Question: I have three tables "posts", "comments" and "friend_request"
screenshot

1: If someone comments on SESSION['id'], the notification must appear.
Existing query for "posts"
'''
SELECT * FROM posts WHERE post_user = '".$_SESSION['id']."'
post_id = postId;
post_user = postUser;
'''
comments on posts
'''
SELECT * FROM comments WHERE post_id = '$post_id' AND user_id != '".$_SESSION['id']."' AND status = '0'"
'''
I want if someone comments on my post, and I reply to the comments, I just want to show notifications on the commentator's sidebar only, even if there will more replies.
friend_request is a table where displaying either member are friends or not.
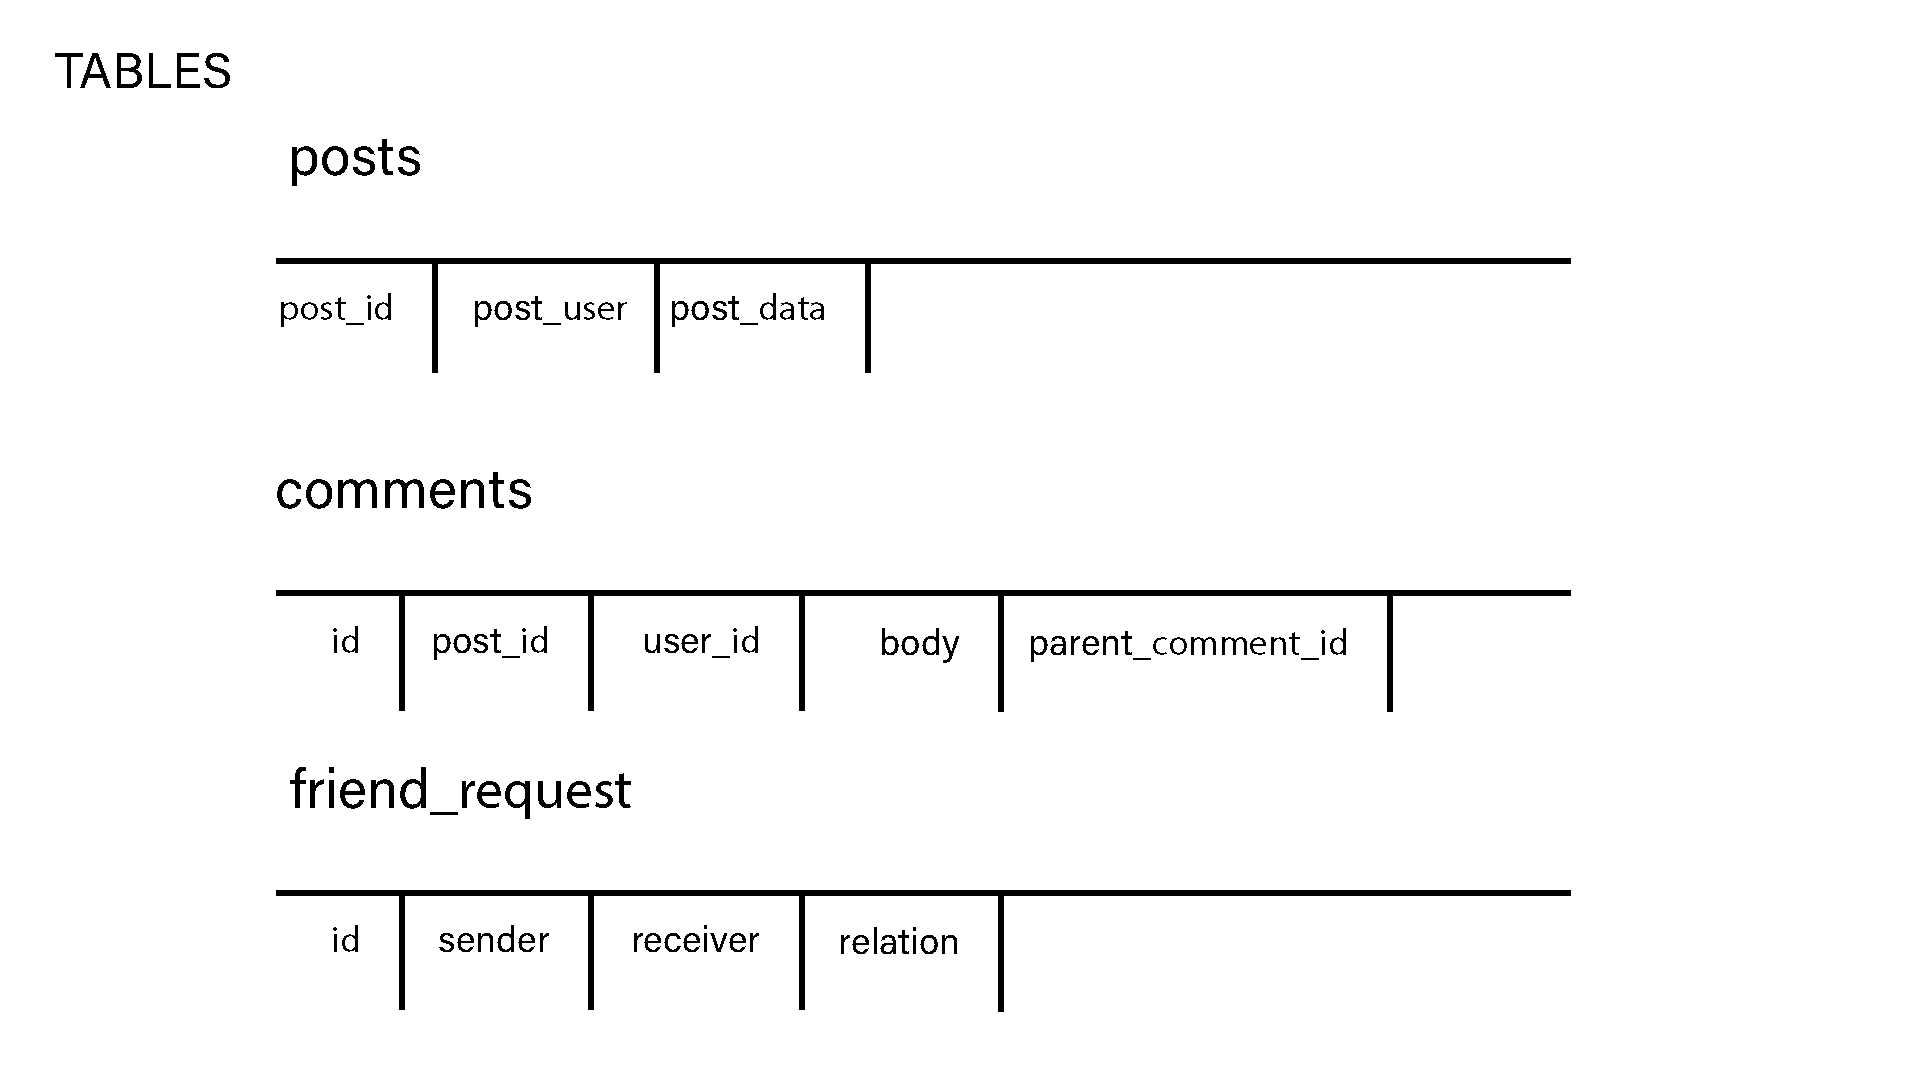
Answer: The way I would approach this is to use a client side AJAX request to a php fetch script that looks at the logged in users 'SESSION['id']' to find all comments made by post authors that are children of a comment the logged in user has made
# Frontend
You may use whatever way you want to send a request to your PHP script, I have used jQuery for simplicity.
The jQuery '$.ajax' function will be ran on the page continuously to check for notifications. This has been done by enclosing it in a 'setInterval' function.
This code is not tested so not 100% sure on the namespacing of the PHP array you will get back. Best to 'console.log' the 'data' object in the success handler here.
You will notice that there is reference to a 'readComment.php' script, this can be a simple script that sets the 'comments.status = 1' to indicate read status.
'''
setInterval(function() {
$.ajax({
url:"fetch.php",
method:"GET",
success:function(data)
{
console.log(data)
data.forEach(function(i,v) {
$( "#notifications" ).append( "<a href=readComment.php?id=" + v.id + ">unread notification</p>" );
});
}
});
}
}, 60 * 1000); // This will run every minute to check for notifications
'''
# Server
'fetch.php'
I am using a select statement here with two 'WHERE IN' clauses to retrieve all comments made by post authors that are children of a comment the logged in user has made. I am not 100% on this query either as I have not tested but this should get you started.
'''
$query = "SELECT
*
FROM
comments
WHERE
comments.user_id IN (SELECT posts.post_user FROM posts)
AND
comments.parent_comment_id IN (SELECT comments.id FROM comments WHERE comments.user_id = ".SESSION['id'].")"
AND
comments.status = 0";
$result = mysqli_query($connection, $query);
header("Status: 200");
header('Content-Type: application/json');
echo json_encode(array('data' => mysqli_fetch_array($result) ));
die;
'''
Let me know if you need more information.